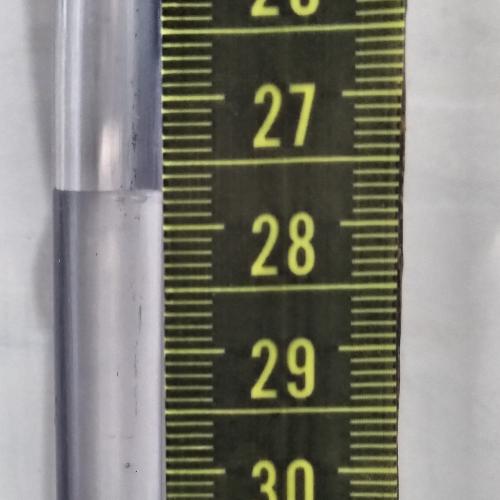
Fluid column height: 27.7 cm